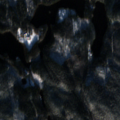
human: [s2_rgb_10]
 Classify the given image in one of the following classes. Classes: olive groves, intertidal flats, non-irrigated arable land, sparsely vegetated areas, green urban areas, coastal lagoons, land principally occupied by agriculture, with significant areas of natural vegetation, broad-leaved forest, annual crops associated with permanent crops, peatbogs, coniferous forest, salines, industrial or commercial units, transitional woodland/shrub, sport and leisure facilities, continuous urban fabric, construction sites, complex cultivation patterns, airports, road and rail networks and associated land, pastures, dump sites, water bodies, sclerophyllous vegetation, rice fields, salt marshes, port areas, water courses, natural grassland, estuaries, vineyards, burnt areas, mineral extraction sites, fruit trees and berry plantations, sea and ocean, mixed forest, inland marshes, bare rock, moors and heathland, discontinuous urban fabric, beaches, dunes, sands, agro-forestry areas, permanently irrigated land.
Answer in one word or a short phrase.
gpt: coniferous forest, mixed forest, water bodies